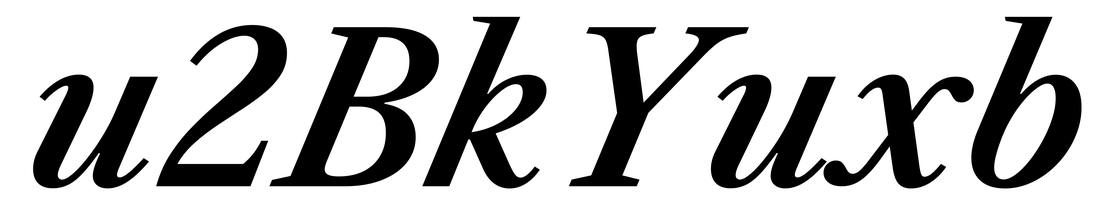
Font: LibreCaslonText-Italic_SemiBold_Italic